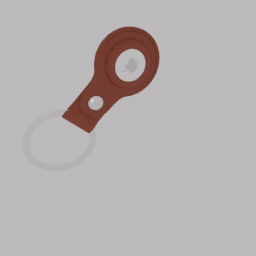
Label: electronics